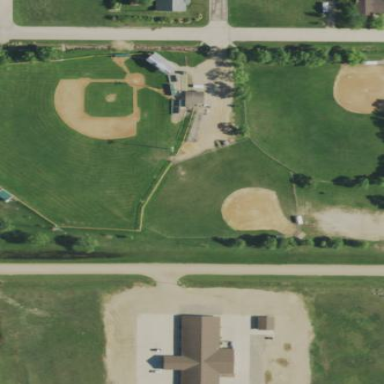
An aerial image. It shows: Baseball pitch for leisure land activities.